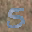
Label: 5